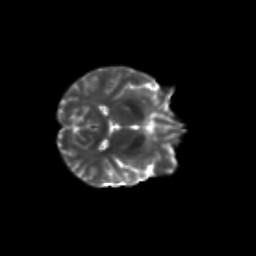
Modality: T2w
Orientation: axial
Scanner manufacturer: siemens
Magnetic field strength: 3 T
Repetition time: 9.2 s
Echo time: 0.084 s